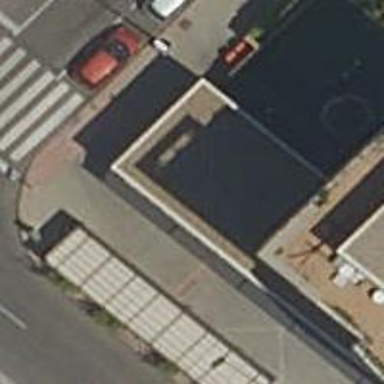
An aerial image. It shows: Restaurant.